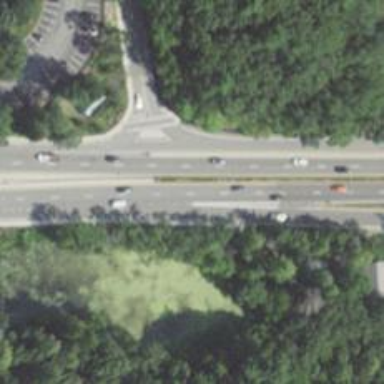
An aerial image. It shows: Asphalt trunk highway.